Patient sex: M
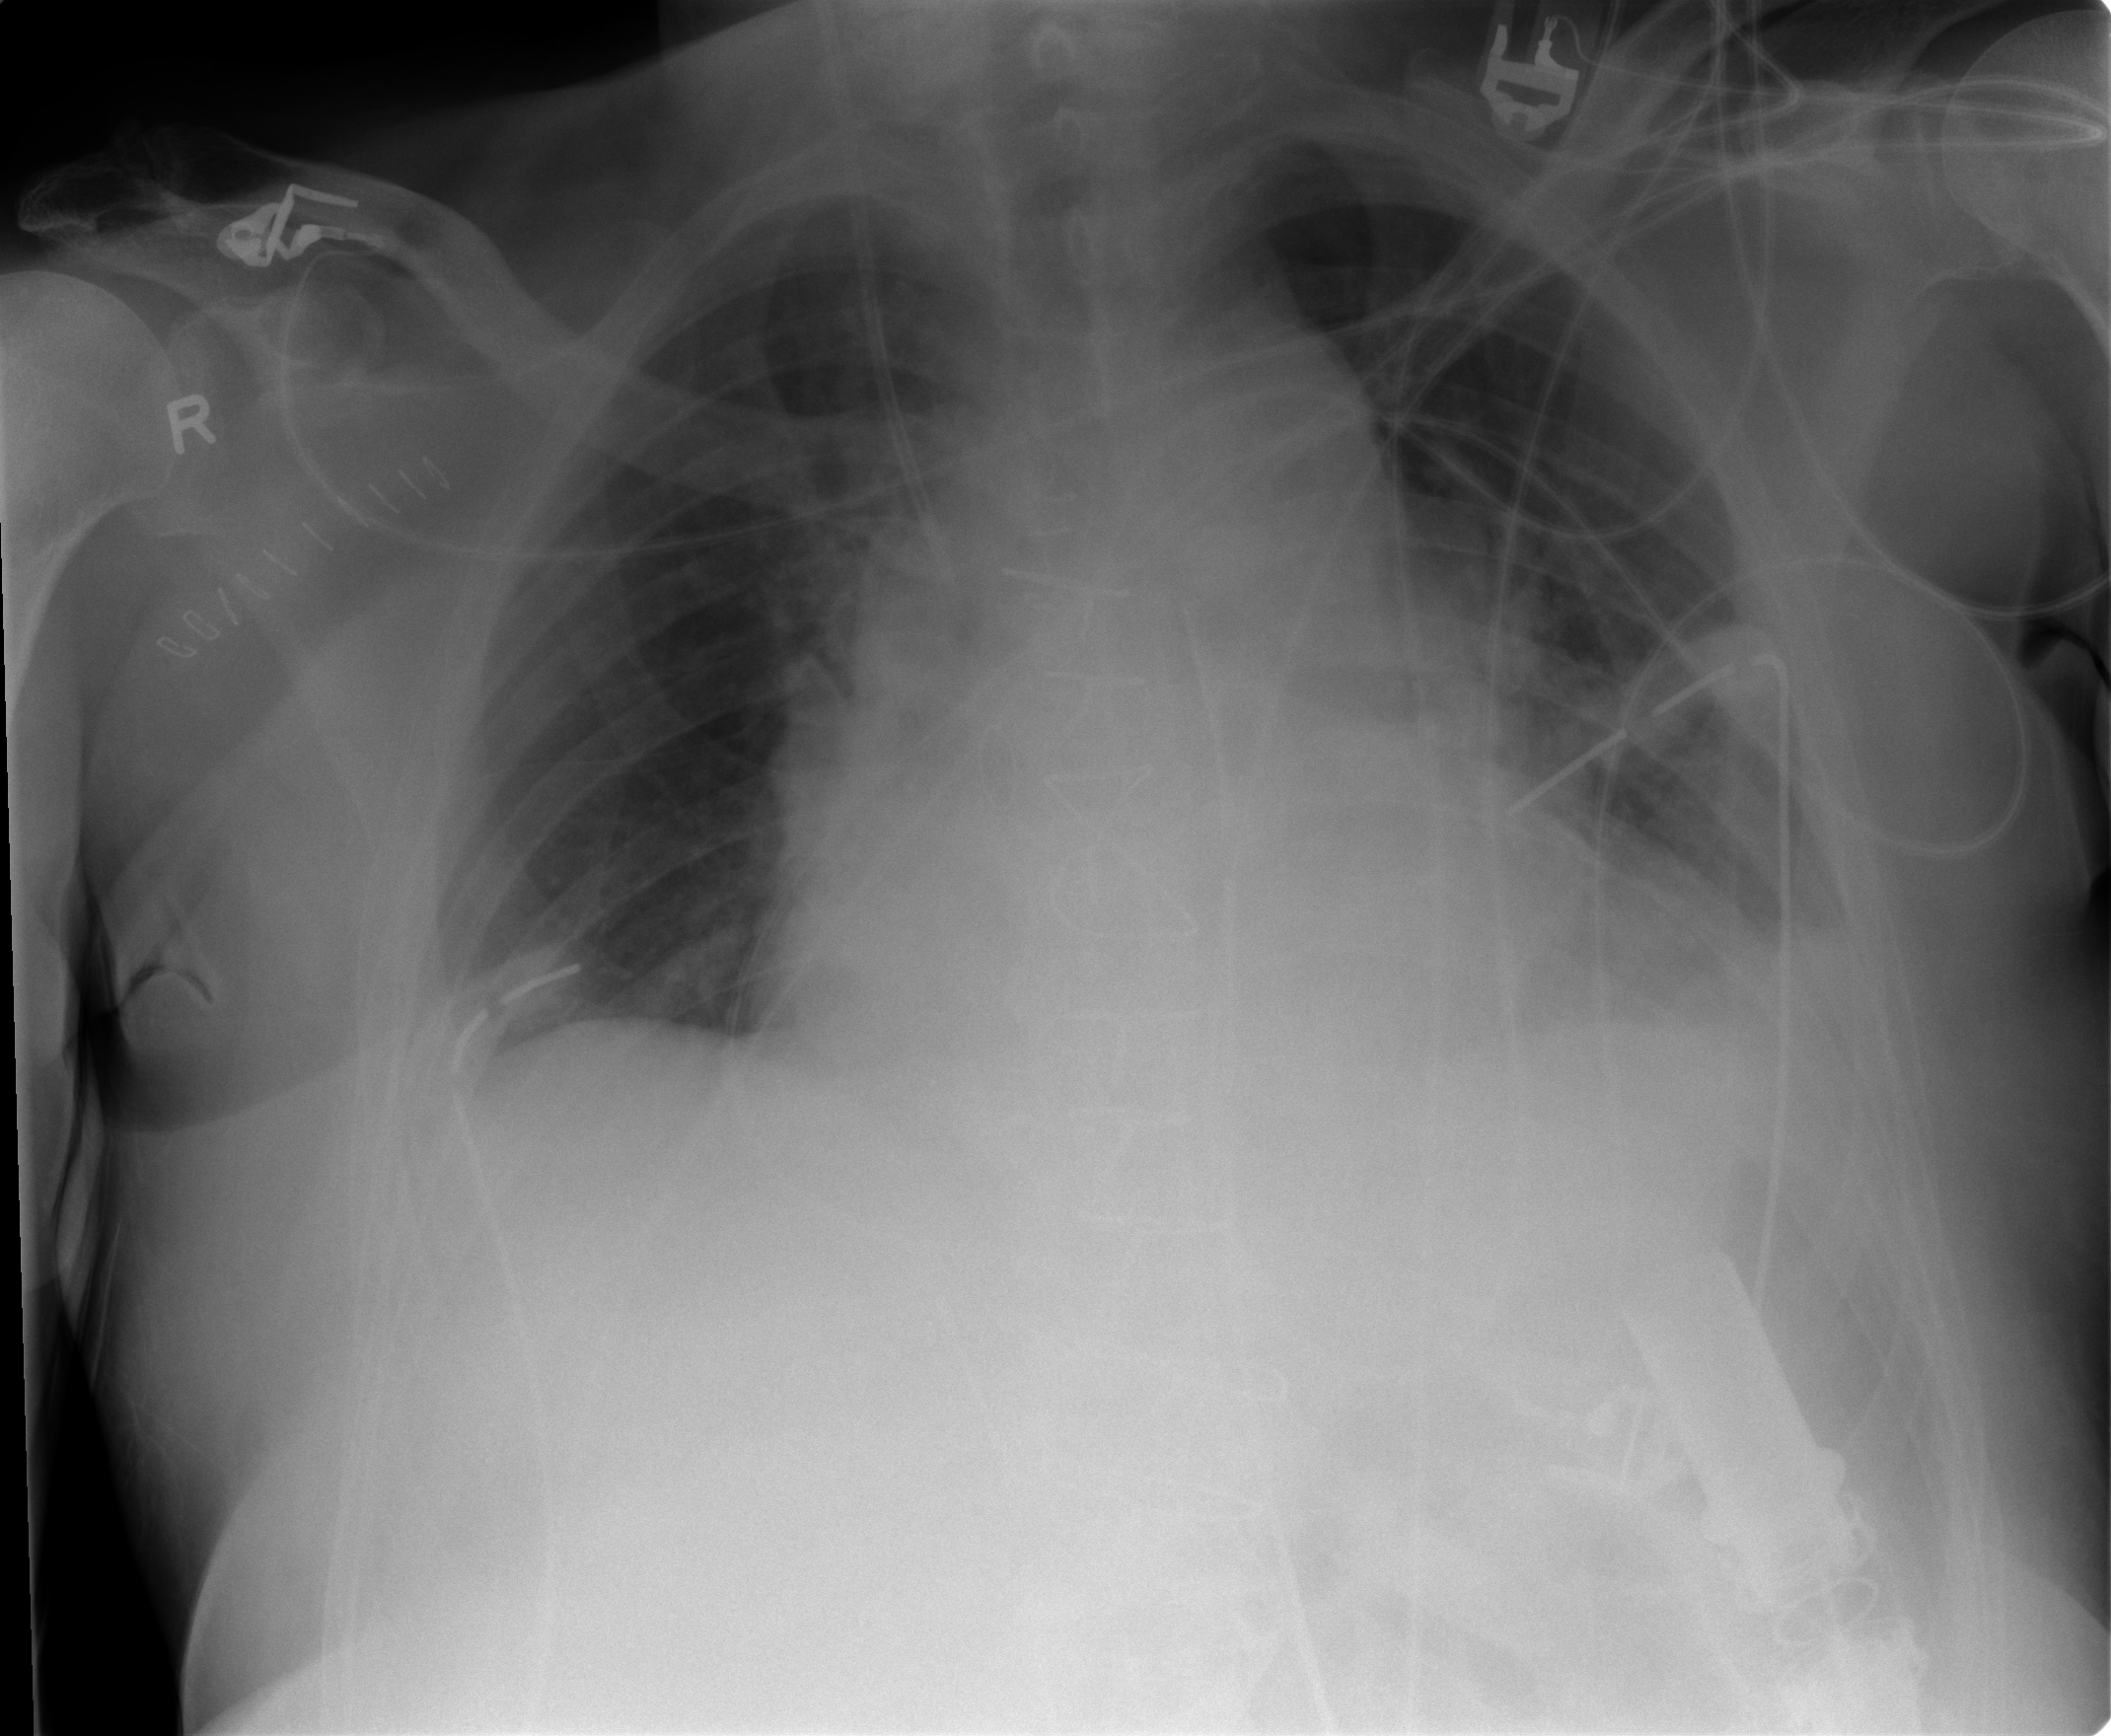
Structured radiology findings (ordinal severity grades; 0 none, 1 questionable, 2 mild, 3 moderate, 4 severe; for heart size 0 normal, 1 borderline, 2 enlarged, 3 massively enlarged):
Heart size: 2
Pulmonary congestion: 2
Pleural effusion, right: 0
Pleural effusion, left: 2
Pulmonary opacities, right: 0
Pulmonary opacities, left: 1
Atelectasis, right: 2
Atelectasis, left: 2